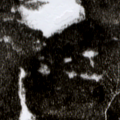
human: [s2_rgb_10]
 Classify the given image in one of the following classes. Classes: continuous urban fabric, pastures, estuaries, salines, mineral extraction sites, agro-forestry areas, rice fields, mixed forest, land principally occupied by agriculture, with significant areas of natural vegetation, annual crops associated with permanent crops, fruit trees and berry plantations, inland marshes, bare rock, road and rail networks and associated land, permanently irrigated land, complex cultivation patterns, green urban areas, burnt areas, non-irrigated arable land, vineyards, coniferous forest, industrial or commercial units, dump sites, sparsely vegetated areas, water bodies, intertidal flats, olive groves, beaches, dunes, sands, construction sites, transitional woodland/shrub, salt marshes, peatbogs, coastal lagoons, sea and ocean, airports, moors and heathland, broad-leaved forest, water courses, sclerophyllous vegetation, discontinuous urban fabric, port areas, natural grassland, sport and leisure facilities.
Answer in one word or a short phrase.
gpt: coniferous forest